Question: As seen in the attached screenshot - the yellow line is from the underlying 'BoxLayout'-oriented 'JPanel'. Changing to 'BorderLayout' the yellow line:

Code example follows:
'''
import java.awt.BorderLayout;
import java.awt.Color;
import java.awt.Dimension;
import java.awt.FlowLayout;
import java.awt.event.WindowAdapter;
import java.awt.event.WindowEvent;
import javax.swing.BoxLayout;
import javax.swing.JFrame;
import javax.swing.JPanel;
import javax.swing.WindowConstants;
public class FrameDemo {
private String[] suits = {"hearts", "spades", "diamonds", "clubs", "joker"};
public static void main(String[] args) {
new FrameDemo();
}
public FrameDemo() {
JFrame mainframe = new JFrame();
mainframe.setPreferredSize(new Dimension(800, 600));
mainframe.setLocationByPlatform(true);
mainframe.setTitle("Playing Card Game! v0.1");
mainframe.getContentPane().setLayout(new BorderLayout());
JPanel top = new JPanel();
top.setBackground(Color.BLUE);
top.setPreferredSize(new Dimension(800, 50));
JPanel left = new JPanel();
left.setBackground(Color.RED);
left.setPreferredSize(new Dimension(50, 500));
JPanel centre = new JPanel();
centre.setBackground(Color.YELLOW);
centre.setLayout(new BoxLayout(centre, BoxLayout.Y_AXIS));
JPanel right = new JPanel();
right.setBackground(Color.GREEN);
right.setPreferredSize(new Dimension(50, 500));
JPanel bot = new JPanel();
bot.setBackground(Color.GRAY);
bot.setPreferredSize(new Dimension(800, 50));
for(String suit : suits) {
if(!(suit.equals("joker"))) {
JPanel layer = new JPanel();
layer.setLayout(new FlowLayout(FlowLayout.LEFT, 10, 10));
layer.setBackground(Color.BLACK);
centre.add(layer);
}
}
mainframe.add(top, BorderLayout.NORTH);
mainframe.add(left, BorderLayout.WEST);
mainframe.add(centre, BorderLayout.CENTER);
mainframe.add(right, BorderLayout.EAST);
mainframe.add(bot, BorderLayout.SOUTH);
mainframe.setDefaultCloseOperation(
WindowConstants.DO_NOTHING_ON_CLOSE);
mainframe.addWindowListener(new WindowAdapter() {
public void windowClosing(WindowEvent e) {
System.exit(0);
}
});
mainframe.pack();
mainframe.setVisible(true);
}
}
'''
I've tried setting borders on the 'Color.BLACK' JPanels, but it doesn't seem to do much. Why is Swing doing this? Can it be fixed?
: this shows up regardless of whether I use 'setPreferredSize()' or not.
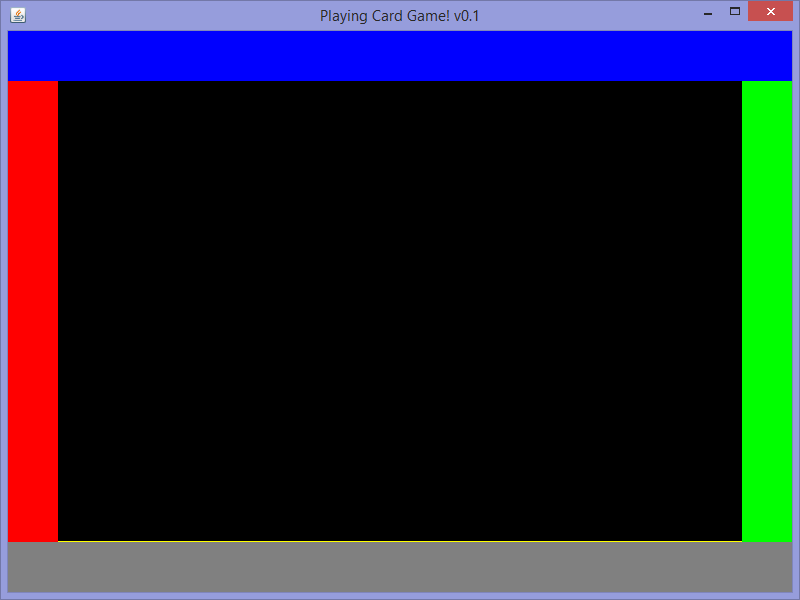
Answer: > Why is Swing doing this?
The preferred height of each panel added to the centre panel is 20. The BoxLayout needs to scale
each of the panels to fill then entire space available. It looks like there is some kind of rounding problem when this scaling is done.
> Can it be fixed?
Not sure what your exact requirement is?
If you are attempting to make each component the same height then you can use the <URL>. It has a property that allows you to specify what to do with remaining pixels as a result of rounding.
Edit:
Took a closer look at your code and the problem is:
'''
//mainframe.setPreferredSize(new Dimension(800, 600));
'''
Never set the size of the frame. That is the job of the layout manager. The size you manually set includes the titlebar and borders so all the panels are smaller than you wish and they are not divisible by 10.
// mainframe.setPreferredSize(new Dimension(800, 600));